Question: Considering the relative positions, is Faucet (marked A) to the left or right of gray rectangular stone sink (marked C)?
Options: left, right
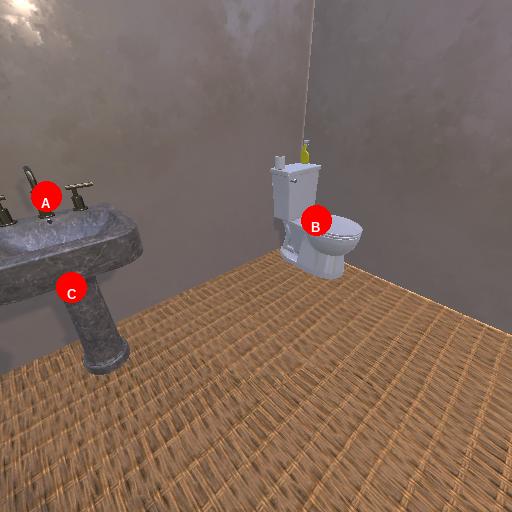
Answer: left